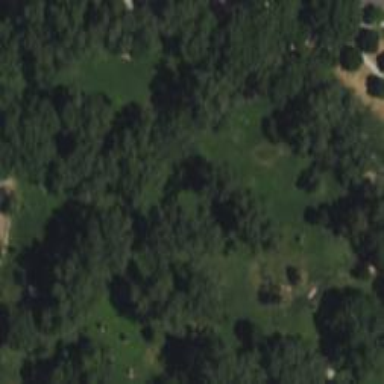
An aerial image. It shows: Disc golf hole.